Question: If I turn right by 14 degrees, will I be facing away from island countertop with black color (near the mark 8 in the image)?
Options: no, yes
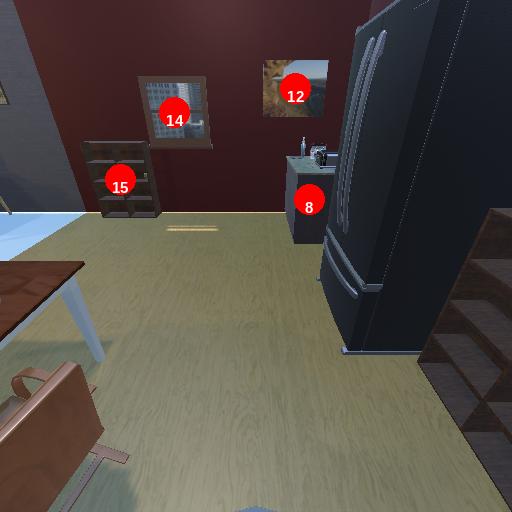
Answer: no